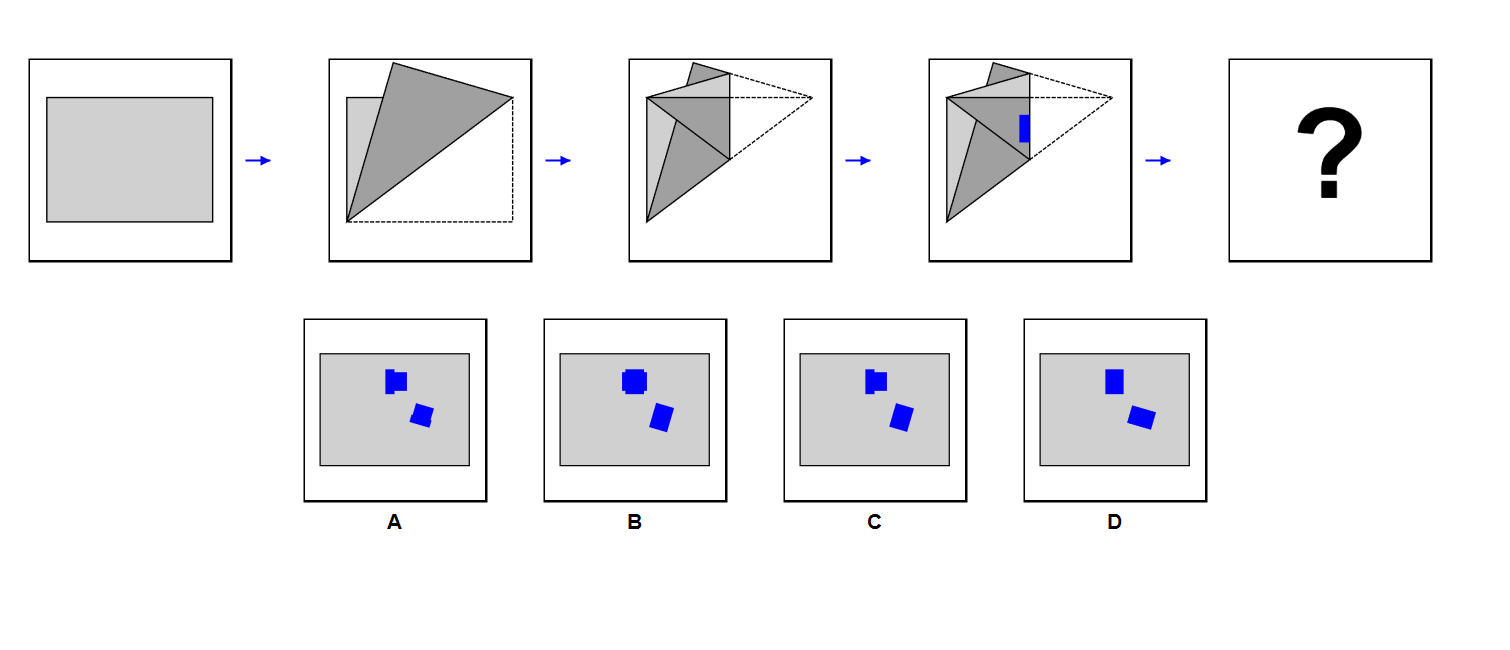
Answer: D